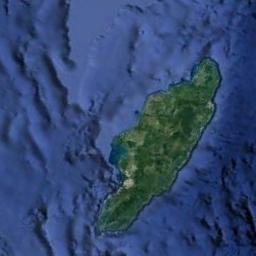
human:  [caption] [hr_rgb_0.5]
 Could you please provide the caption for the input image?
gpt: There are many trees on the island .

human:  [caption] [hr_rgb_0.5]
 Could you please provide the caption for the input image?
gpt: The long green island is surrounded by blue sea water with mountains with green vegetation .

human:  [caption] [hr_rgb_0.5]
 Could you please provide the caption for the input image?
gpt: There are many islands of different sizes .

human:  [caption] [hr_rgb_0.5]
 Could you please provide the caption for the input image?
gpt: The island has dense vegetation and some ups and downs are on the ocean floor .

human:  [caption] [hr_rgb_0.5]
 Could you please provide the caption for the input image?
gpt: The green island is on a blue sea .